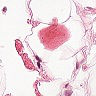
Metastatic tissue present: no